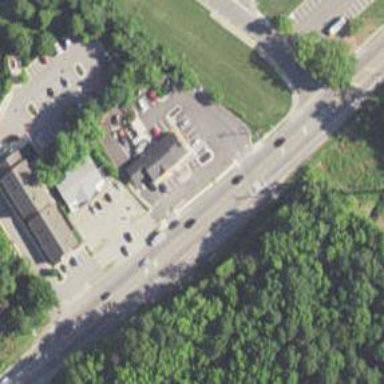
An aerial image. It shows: Unmarked crossing on the road.